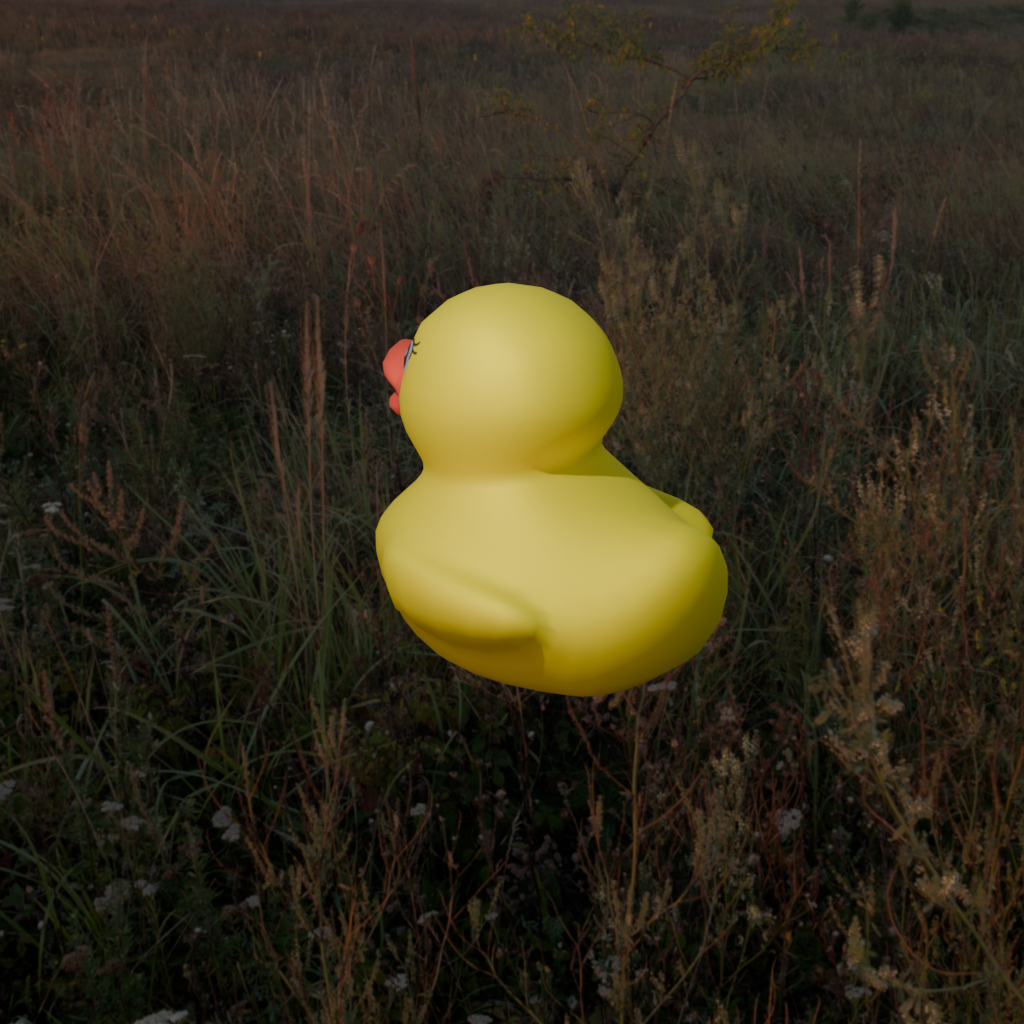
an image of a yellow rubber duck seen from <back_left> in a meadow at dawn with paths through the vegetation.